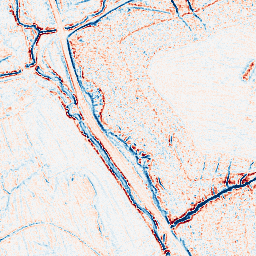
Category: classical
Decomposition family: uniform
Decomposition parameters: size: 5
Upsampling method: sinc_blackman
Upsampling parameters: scale: 4
kernel_size: 16
Upsampling scale: 4